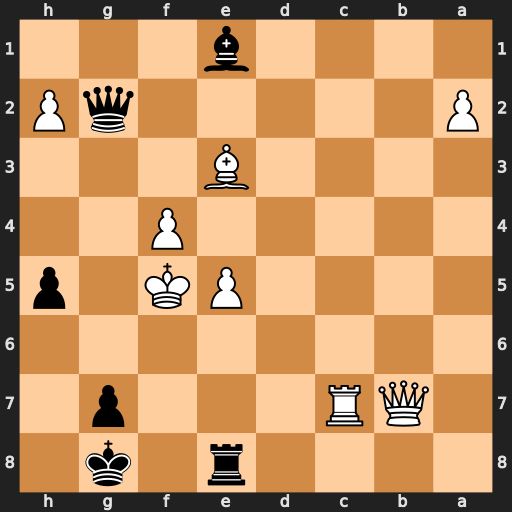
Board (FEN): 4r1k1/1QR3p1/8/4PK1p/5P2/4B3/P5qP/4b3
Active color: b
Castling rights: -
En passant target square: -
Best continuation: g6+ Kf6 Bh4#